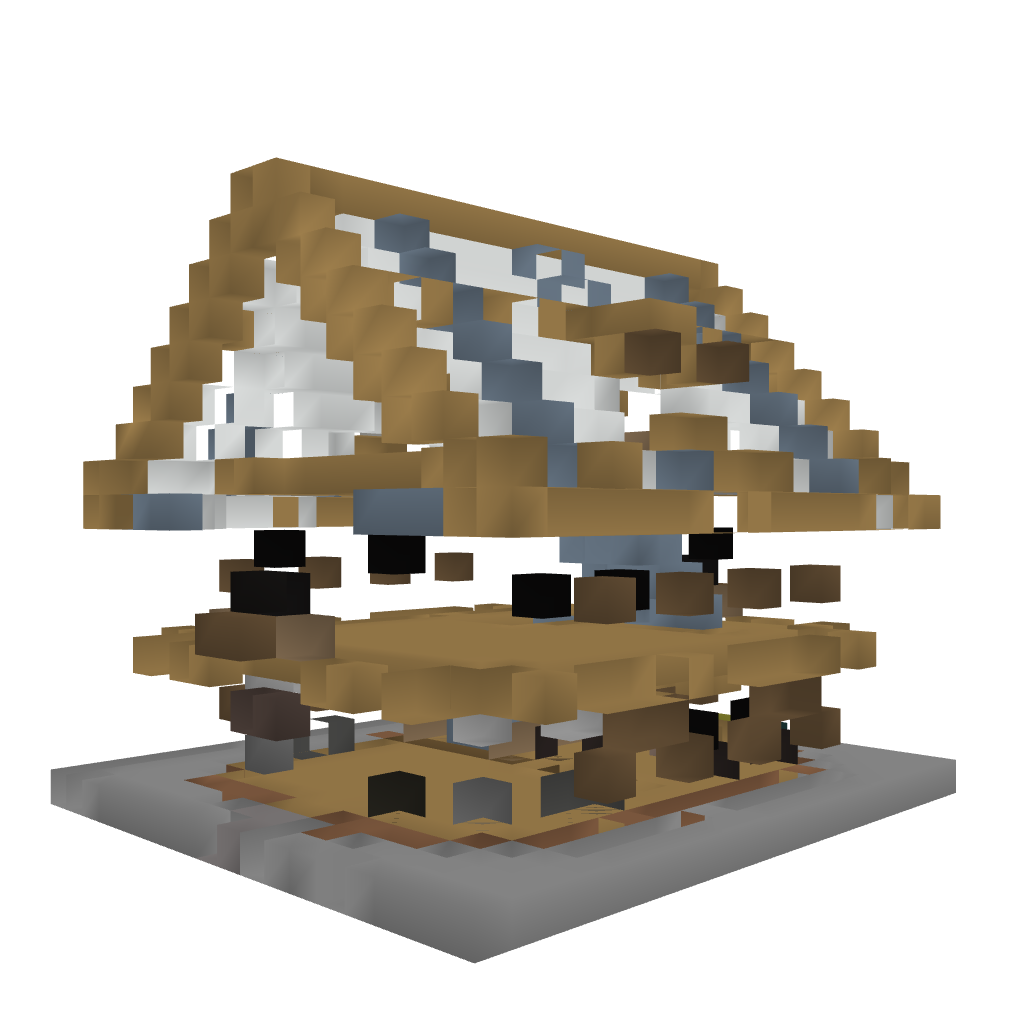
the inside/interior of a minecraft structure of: House #3